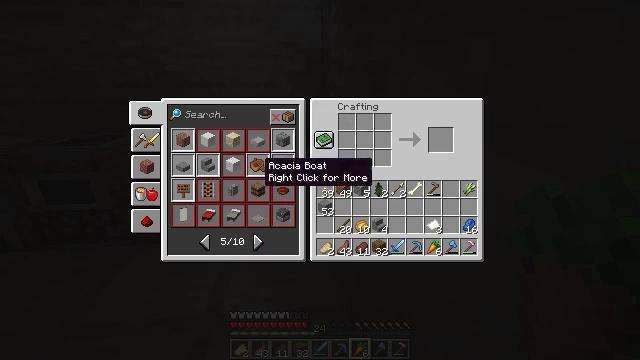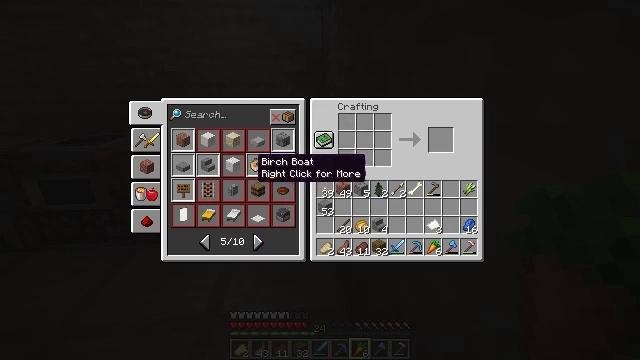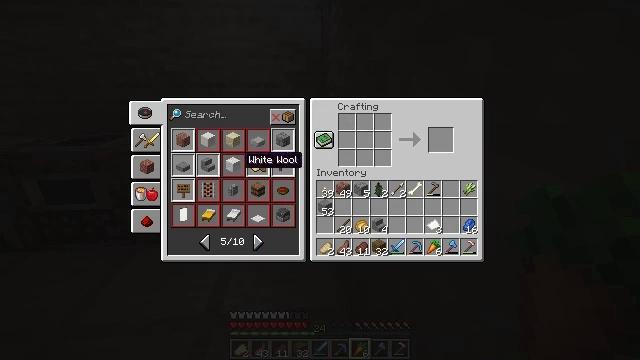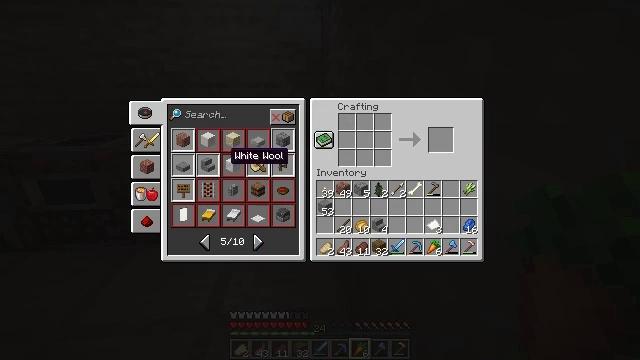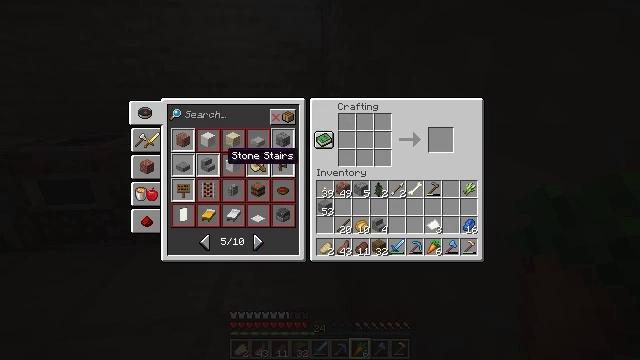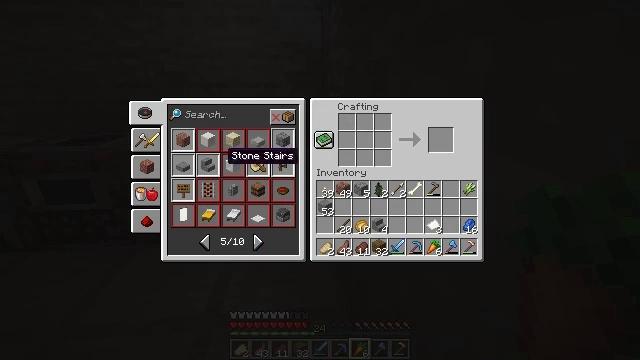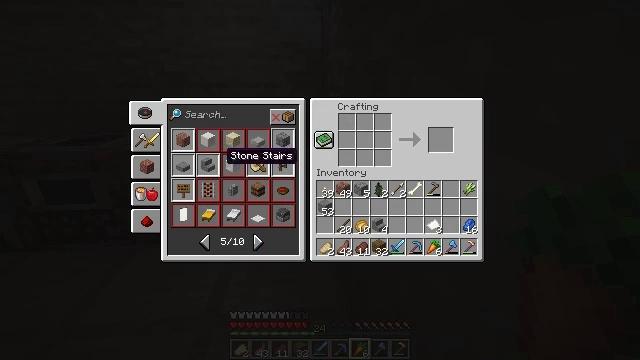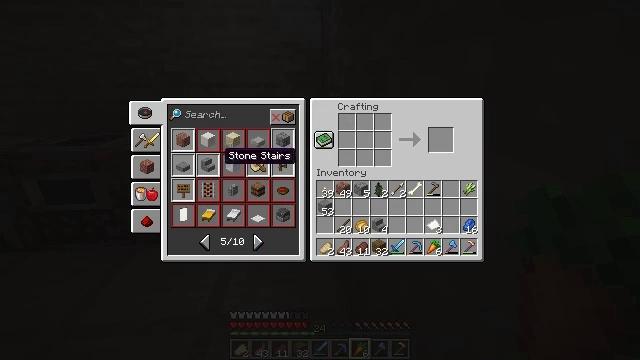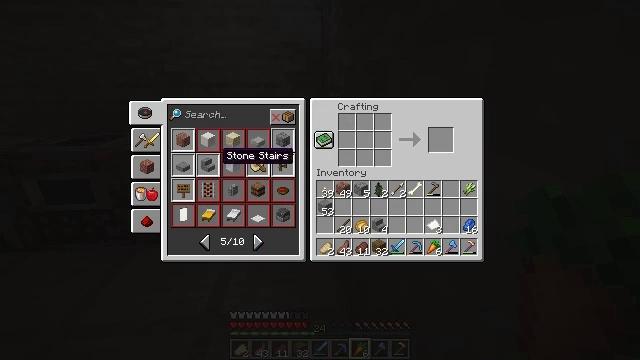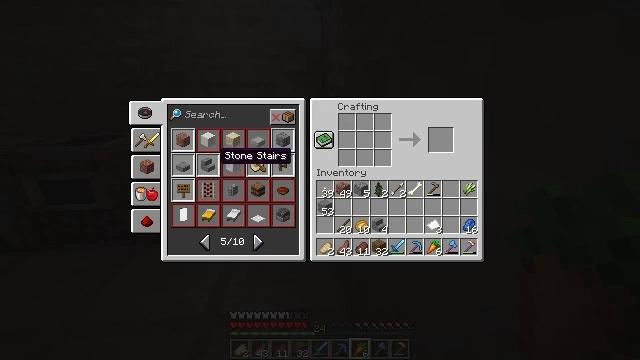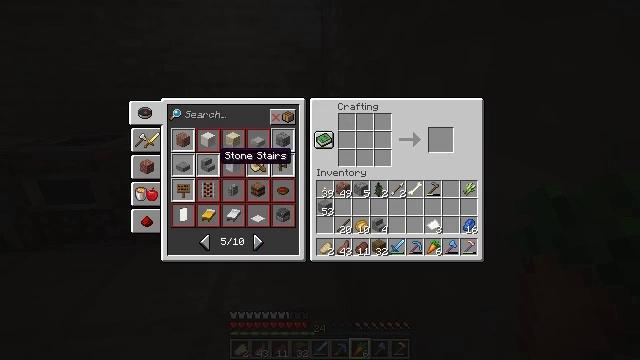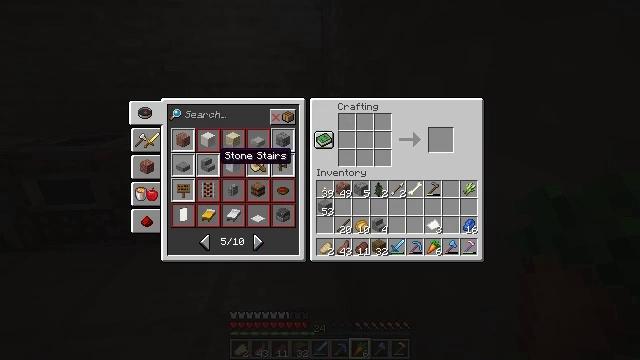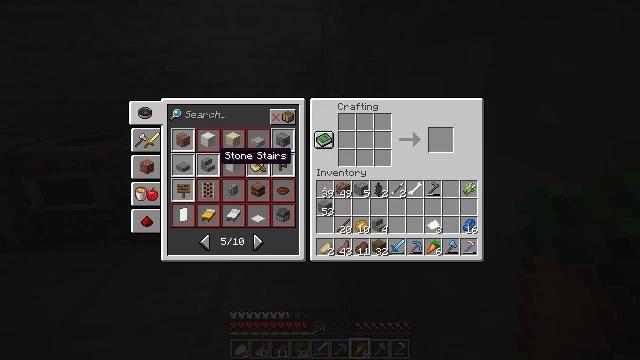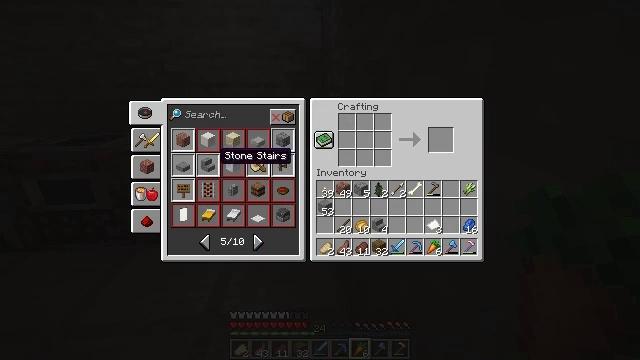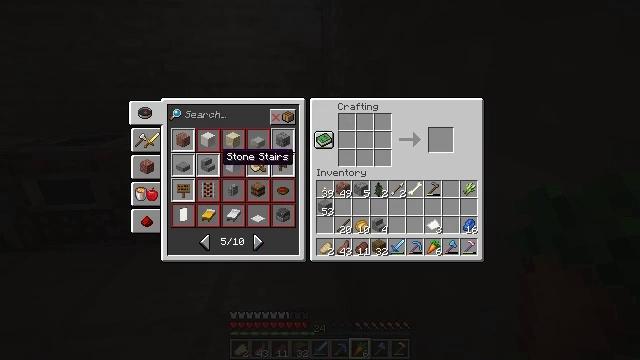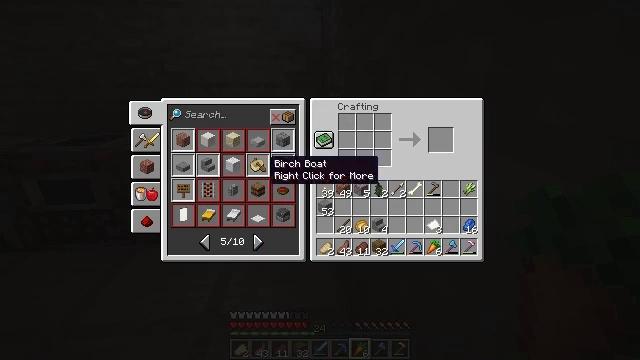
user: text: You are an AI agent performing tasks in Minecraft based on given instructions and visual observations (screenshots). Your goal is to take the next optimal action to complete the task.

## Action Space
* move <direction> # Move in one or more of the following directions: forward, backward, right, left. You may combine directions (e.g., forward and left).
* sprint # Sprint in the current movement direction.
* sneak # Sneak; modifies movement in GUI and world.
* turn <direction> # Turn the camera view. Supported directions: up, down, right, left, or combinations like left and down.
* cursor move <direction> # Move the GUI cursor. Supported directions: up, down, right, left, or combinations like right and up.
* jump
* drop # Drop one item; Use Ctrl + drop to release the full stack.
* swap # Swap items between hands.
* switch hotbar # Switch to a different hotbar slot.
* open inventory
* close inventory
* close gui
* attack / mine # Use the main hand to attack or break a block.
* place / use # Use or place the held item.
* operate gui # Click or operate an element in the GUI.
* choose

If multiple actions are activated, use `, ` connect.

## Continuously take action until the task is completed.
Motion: motion action
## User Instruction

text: Use the crafting table to make stone stairs.
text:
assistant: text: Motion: turn left
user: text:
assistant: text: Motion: turn left
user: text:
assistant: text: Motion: turn left
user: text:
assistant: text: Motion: no_op
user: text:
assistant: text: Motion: no_op
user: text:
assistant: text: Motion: no_op
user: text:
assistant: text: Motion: no_op
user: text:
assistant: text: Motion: no_op
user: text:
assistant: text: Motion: no_op
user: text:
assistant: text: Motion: no_op
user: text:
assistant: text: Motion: attack / mine
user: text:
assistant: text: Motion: attack / mine
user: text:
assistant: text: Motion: attack / mine
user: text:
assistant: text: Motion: no_op
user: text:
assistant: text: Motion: turn right and down
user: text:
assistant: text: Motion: turn right
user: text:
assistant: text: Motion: turn right
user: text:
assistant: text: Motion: turn right
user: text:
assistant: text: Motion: turn right
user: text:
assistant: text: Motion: no_op
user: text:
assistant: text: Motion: no_op
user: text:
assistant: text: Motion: no_op
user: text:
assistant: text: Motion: no_op
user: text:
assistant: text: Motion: turn right
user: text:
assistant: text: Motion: no_op
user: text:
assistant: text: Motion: no_op
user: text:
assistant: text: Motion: no_op
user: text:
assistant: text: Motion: no_op
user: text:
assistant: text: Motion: no_op
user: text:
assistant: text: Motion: no_op